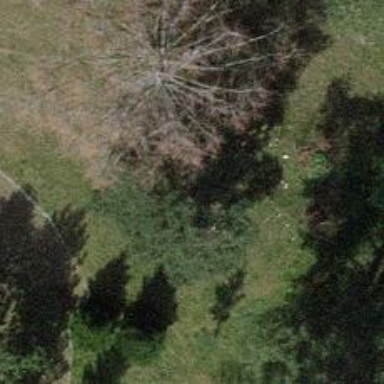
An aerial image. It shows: Evergreen tree with needle-leaved leaves.